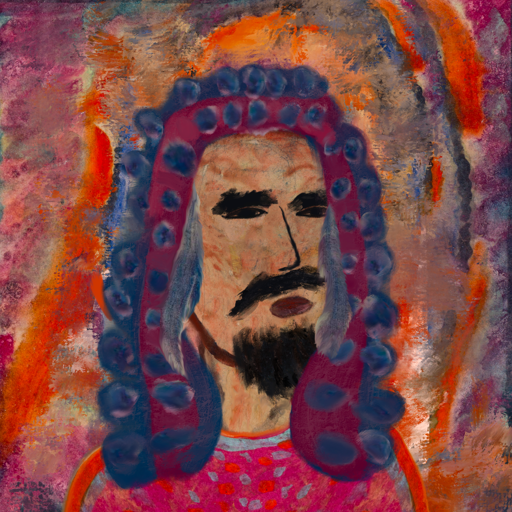
Background: Experience, Head And Neck Side: Orphan, Face Side: Mosgoul, Bust: Sisters, Hair Side: Hill_Girl, Head Accessory: Blank, Second Necklace: Blank, Necklace: Blank, Baby: Blank